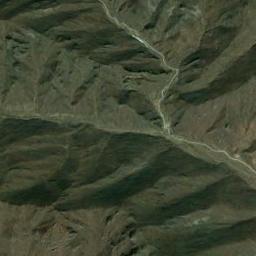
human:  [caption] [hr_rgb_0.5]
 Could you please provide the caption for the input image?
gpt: The mountains are covered with yellow dirt .

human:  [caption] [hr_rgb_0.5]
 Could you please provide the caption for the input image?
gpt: The folded mountain consists of some ridges and valleys .

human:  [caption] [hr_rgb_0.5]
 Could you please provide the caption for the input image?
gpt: The mountain is full of green plants .

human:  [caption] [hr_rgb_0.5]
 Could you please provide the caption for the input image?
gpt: The mountain is covered with grass .

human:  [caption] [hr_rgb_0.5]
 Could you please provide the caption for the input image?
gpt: There are some ridges and a river on the brown mountain .